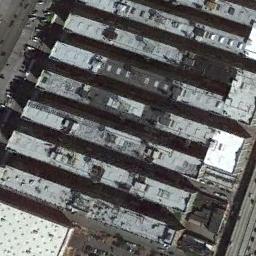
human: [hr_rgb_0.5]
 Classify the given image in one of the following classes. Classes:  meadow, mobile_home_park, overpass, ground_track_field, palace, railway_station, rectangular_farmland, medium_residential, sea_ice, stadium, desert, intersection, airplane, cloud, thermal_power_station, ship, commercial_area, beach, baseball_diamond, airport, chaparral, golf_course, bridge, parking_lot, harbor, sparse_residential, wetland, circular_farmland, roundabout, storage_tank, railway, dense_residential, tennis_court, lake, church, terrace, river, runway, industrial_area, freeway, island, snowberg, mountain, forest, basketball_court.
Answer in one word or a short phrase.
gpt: industrial_area